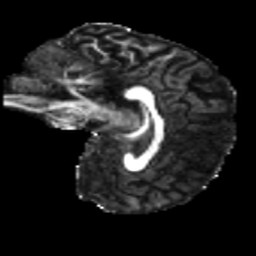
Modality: FA
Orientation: sagittal
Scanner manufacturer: siemens
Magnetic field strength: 3 T
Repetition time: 4 s
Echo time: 0.0594 s